七年级 · 图论
(本小题8.0分)

为解决村庄用电问题, 政府投资在已建电厂与 $A, B, C, D$ 这四个村庄之间架设输电线路.现已知这四个村庄及电厂之间的距离(单位: $k m$ ) 如图所示, 把电力输送到这四个村庄的输电线
路总长度的最小值是多少.

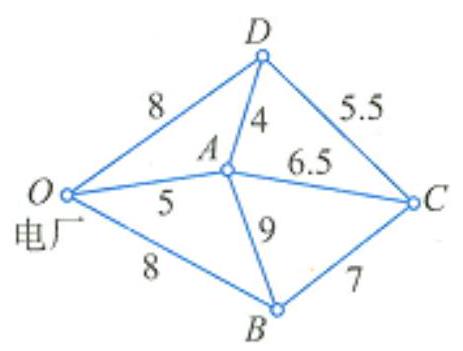
答案: 输电线路总长度的最小值是 $O A+A D+D C+C B